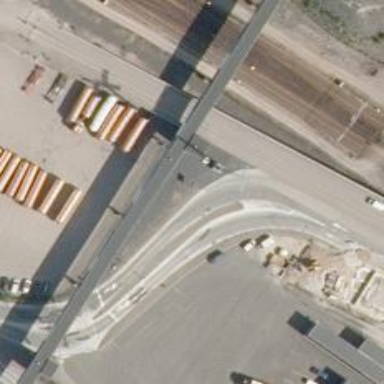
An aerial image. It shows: Bridge.